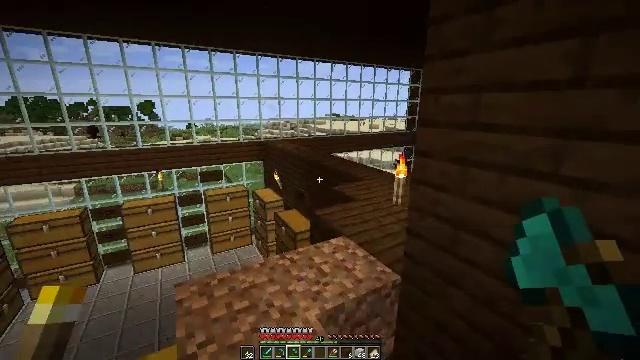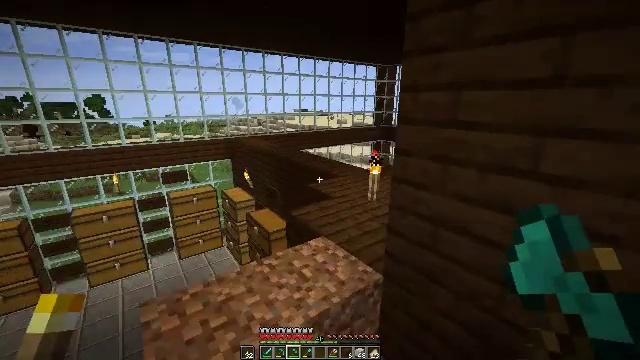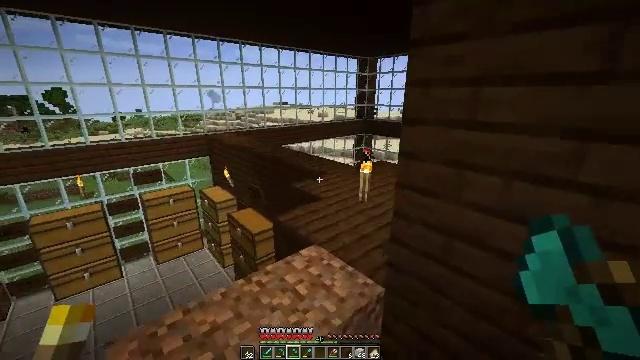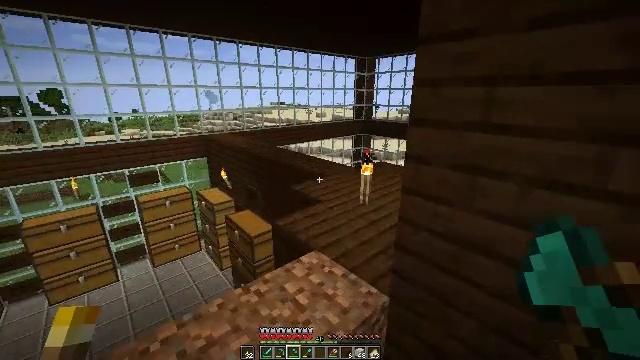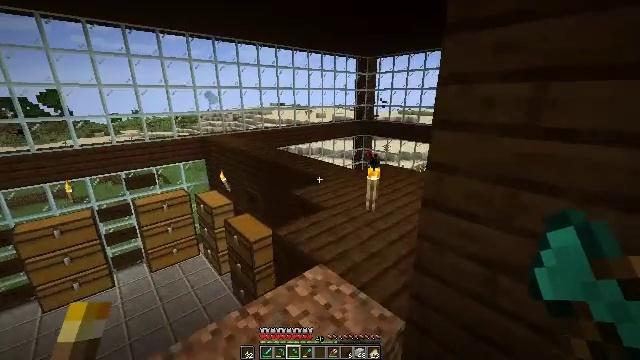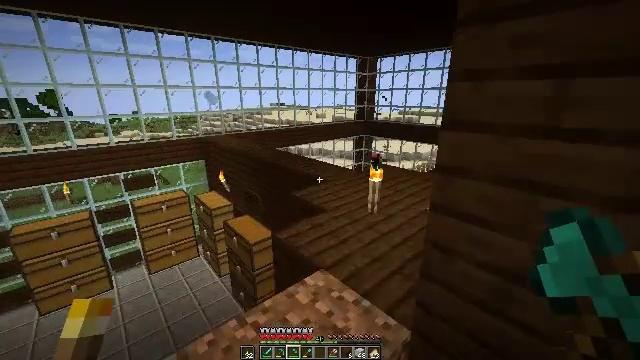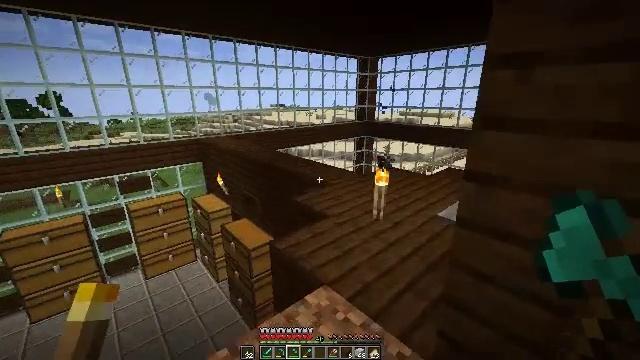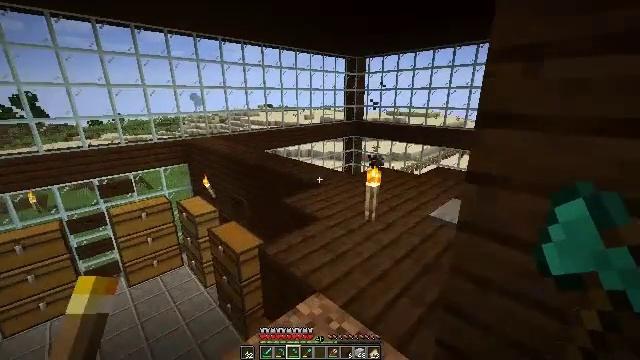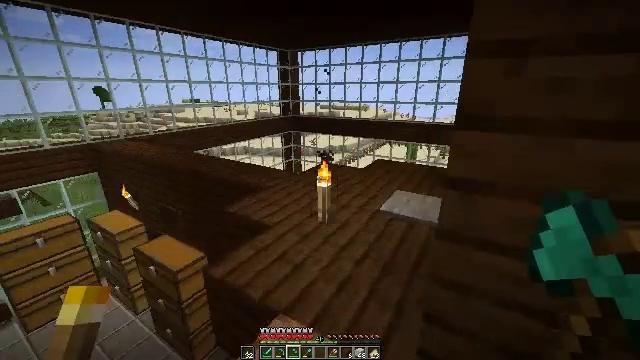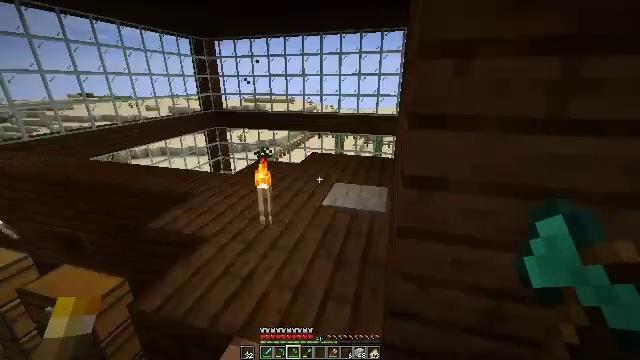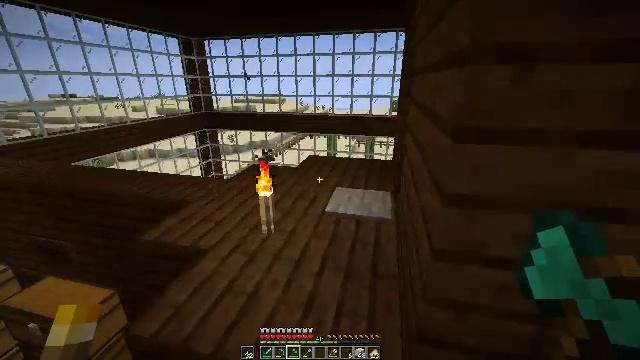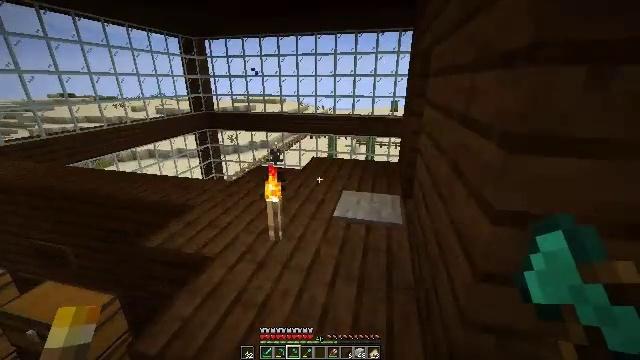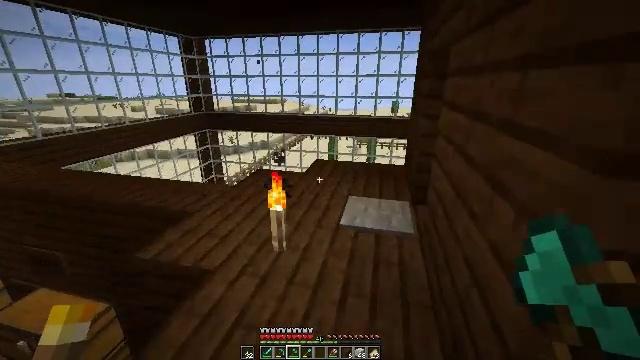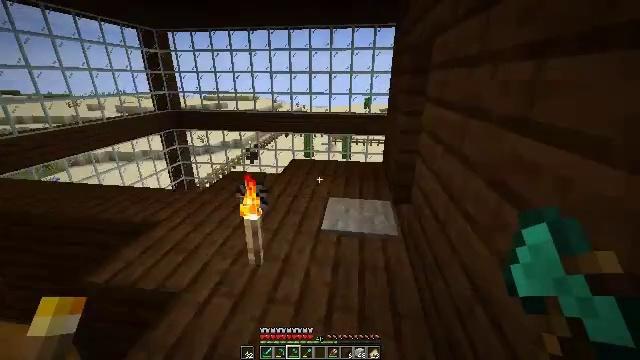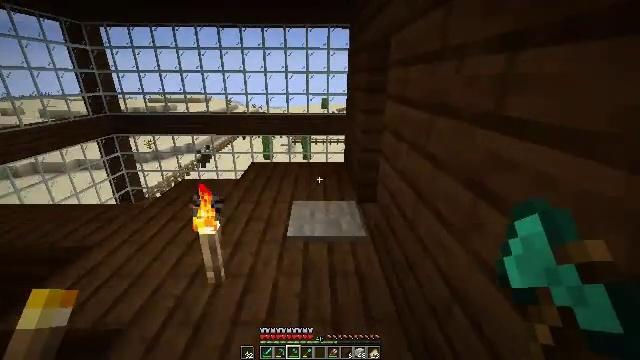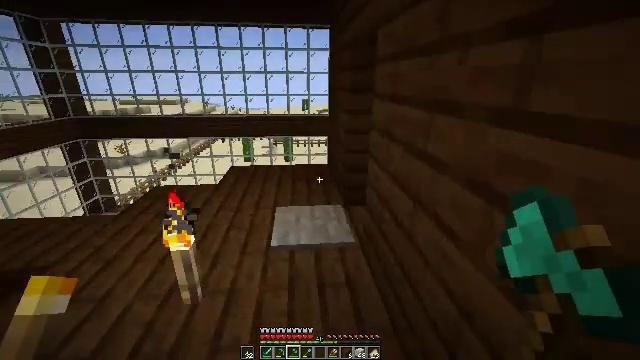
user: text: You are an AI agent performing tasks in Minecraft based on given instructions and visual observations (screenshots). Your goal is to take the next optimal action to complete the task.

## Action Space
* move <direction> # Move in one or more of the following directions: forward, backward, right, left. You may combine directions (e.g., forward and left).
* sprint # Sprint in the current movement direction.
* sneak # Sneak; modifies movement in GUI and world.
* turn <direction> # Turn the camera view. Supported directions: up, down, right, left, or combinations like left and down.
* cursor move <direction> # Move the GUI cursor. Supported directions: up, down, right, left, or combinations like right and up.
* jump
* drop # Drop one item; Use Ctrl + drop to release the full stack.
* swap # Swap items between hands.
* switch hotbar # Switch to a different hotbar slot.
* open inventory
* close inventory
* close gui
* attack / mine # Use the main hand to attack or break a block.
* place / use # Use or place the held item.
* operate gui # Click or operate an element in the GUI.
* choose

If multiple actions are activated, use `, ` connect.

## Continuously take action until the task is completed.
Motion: motion action
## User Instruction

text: Harvest dark oak log for resources.
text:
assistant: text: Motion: move forward, turn right
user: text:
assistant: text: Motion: move forward, turn right and down
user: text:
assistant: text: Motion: move forward
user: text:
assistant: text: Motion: move forward
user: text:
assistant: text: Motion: move forward
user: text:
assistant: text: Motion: move forward
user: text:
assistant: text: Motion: move forward and move left, turn right
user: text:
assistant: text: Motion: move forward and move left, turn right and down
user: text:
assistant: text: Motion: move forward and move left, turn right and down
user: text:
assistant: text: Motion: move forward and move left, turn right
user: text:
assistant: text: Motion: move forward
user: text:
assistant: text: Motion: move forward
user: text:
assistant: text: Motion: move forward, turn right
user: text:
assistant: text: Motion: move forward, turn right
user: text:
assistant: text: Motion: move forward, turn right
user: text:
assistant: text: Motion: move forward, turn right
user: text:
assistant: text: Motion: move forward, turn right
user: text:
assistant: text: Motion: move forward, turn right
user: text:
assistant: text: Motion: move forward
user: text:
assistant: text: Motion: move forward and move left
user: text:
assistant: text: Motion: move forward and move left, turn right
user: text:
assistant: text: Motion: move forward and move left, turn right
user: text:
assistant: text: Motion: move forward and move left, turn right and down
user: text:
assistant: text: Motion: move forward and move left, turn right
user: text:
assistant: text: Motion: move forward and move left, turn right
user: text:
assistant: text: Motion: move forward and move left, turn right
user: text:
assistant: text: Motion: move forward, turn right
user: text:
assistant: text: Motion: move forward
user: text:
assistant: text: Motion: move forward, turn right
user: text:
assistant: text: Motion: move forward, turn right